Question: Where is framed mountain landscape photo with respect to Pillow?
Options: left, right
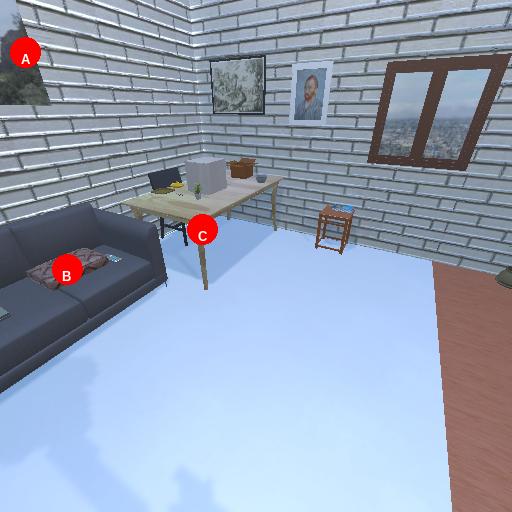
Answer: left